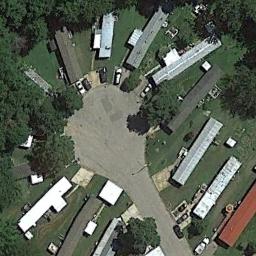
Label: residential